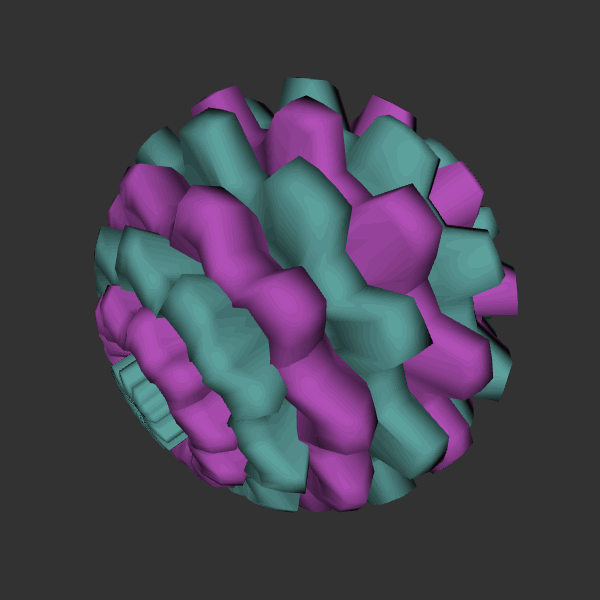
Background: dark